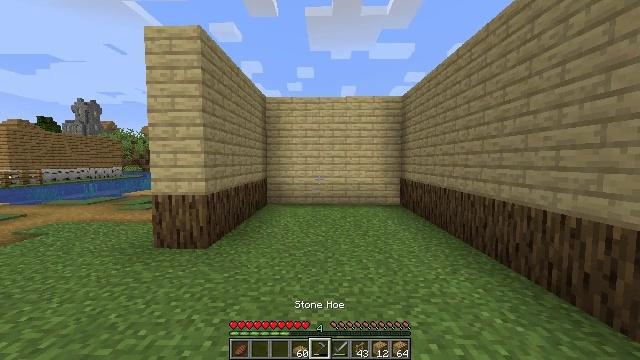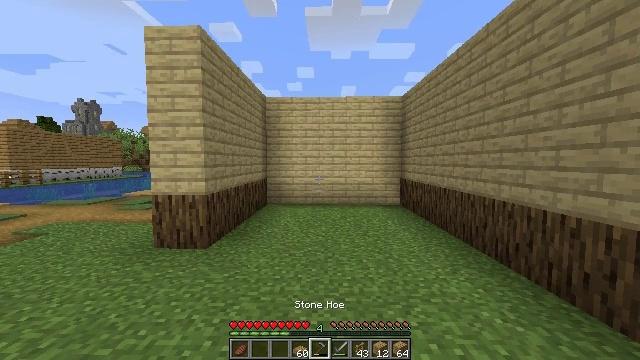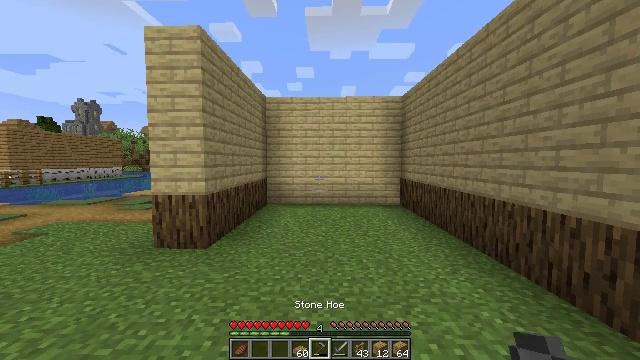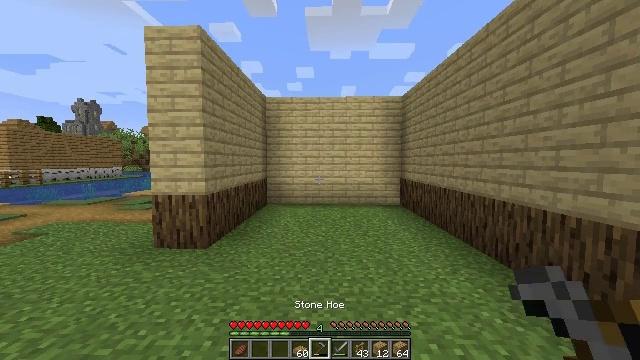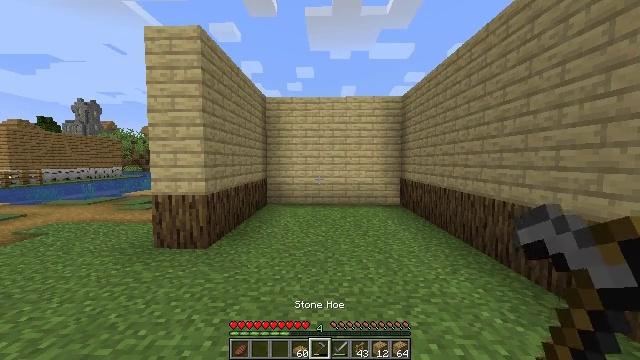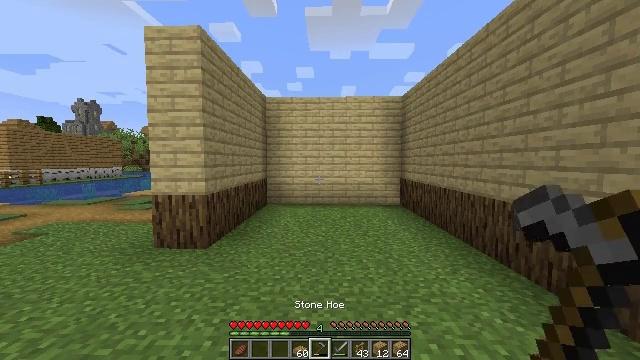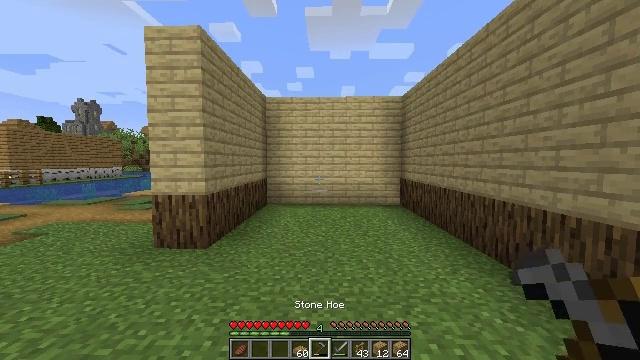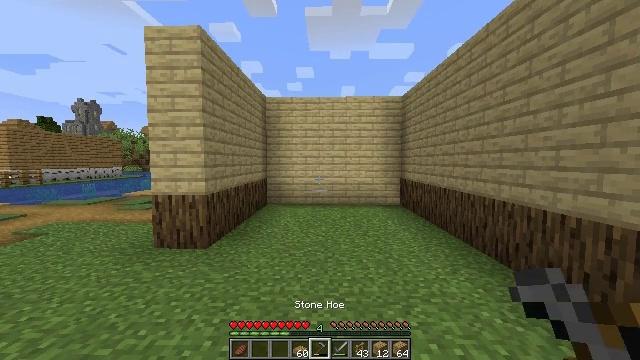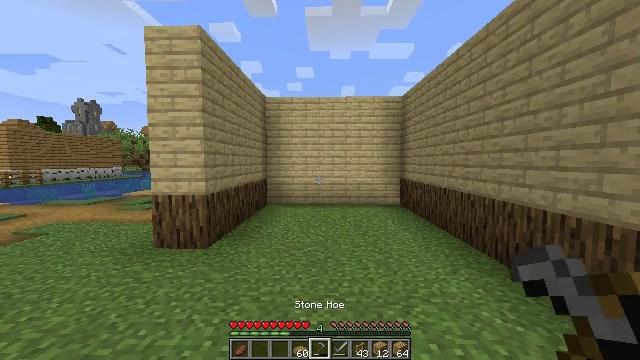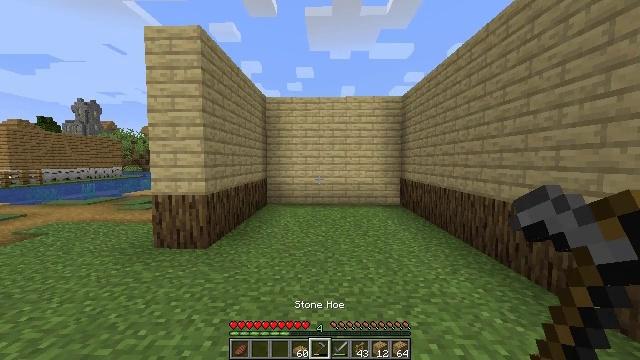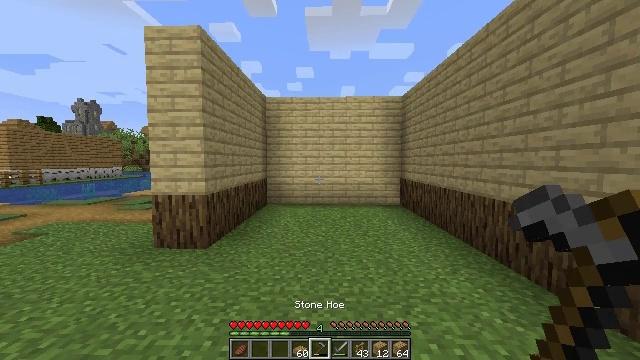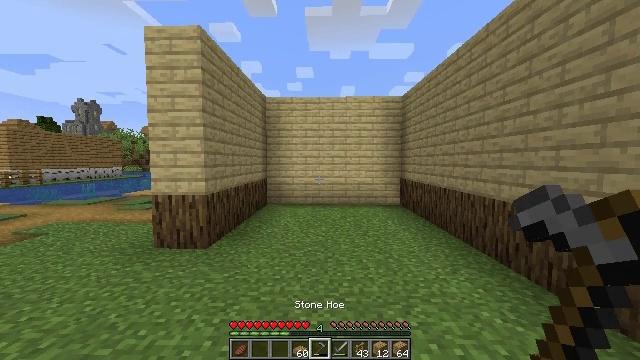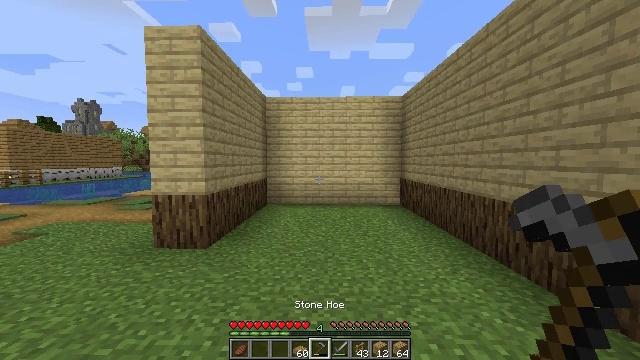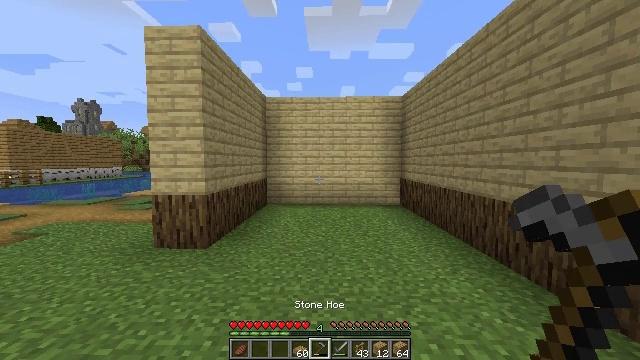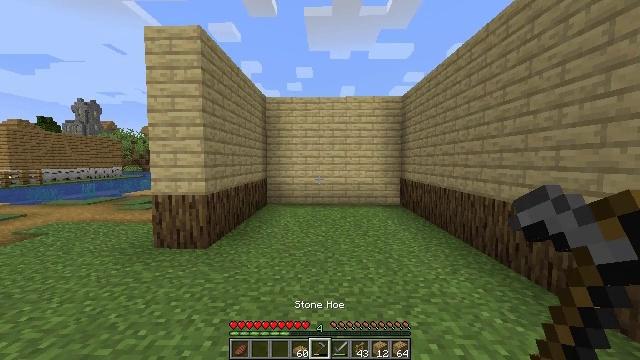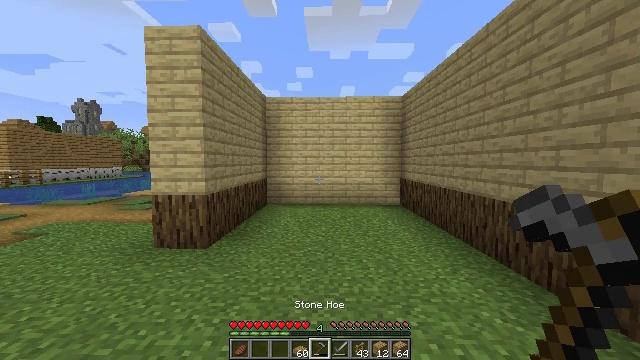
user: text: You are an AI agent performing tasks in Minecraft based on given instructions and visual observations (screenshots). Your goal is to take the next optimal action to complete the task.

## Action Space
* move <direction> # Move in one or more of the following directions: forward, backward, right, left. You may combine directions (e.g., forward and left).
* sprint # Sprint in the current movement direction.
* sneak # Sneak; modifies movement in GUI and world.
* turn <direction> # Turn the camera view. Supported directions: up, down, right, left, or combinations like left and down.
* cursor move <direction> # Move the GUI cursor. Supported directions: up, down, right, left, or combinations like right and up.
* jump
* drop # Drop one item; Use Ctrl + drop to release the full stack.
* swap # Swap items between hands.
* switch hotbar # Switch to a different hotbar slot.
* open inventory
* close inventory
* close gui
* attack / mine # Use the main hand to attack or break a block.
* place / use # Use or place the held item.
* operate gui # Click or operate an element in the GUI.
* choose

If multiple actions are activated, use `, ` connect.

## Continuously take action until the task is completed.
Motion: motion action
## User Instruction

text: Attack the birch planks to recycle them.
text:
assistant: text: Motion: switch to hotbar 5
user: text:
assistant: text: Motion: no_op
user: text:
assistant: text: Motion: no_op
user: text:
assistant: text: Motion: no_op
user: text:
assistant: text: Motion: no_op
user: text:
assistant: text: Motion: no_op
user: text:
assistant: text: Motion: no_op
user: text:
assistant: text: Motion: no_op
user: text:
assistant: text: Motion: no_op
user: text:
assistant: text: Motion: no_op
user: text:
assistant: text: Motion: no_op
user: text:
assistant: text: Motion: no_op
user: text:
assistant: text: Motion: no_op
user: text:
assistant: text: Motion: no_op
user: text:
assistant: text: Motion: no_op
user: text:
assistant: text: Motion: no_op
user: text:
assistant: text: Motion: no_op
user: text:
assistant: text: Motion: no_op
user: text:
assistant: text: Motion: no_op
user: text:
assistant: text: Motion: no_op
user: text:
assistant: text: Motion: no_op
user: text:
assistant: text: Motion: no_op
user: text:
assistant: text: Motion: no_op
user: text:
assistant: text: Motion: no_op
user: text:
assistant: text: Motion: no_op
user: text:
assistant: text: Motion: no_op
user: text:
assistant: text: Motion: no_op
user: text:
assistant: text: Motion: no_op
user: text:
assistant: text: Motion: no_op
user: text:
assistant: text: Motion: no_op